Interaction volume radius: 5 \u00c5
Interaction volume height: 25 \u00c5
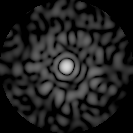
Disorder parameter: 0.832